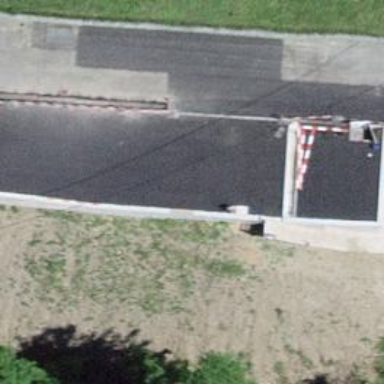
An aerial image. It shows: Charging station.